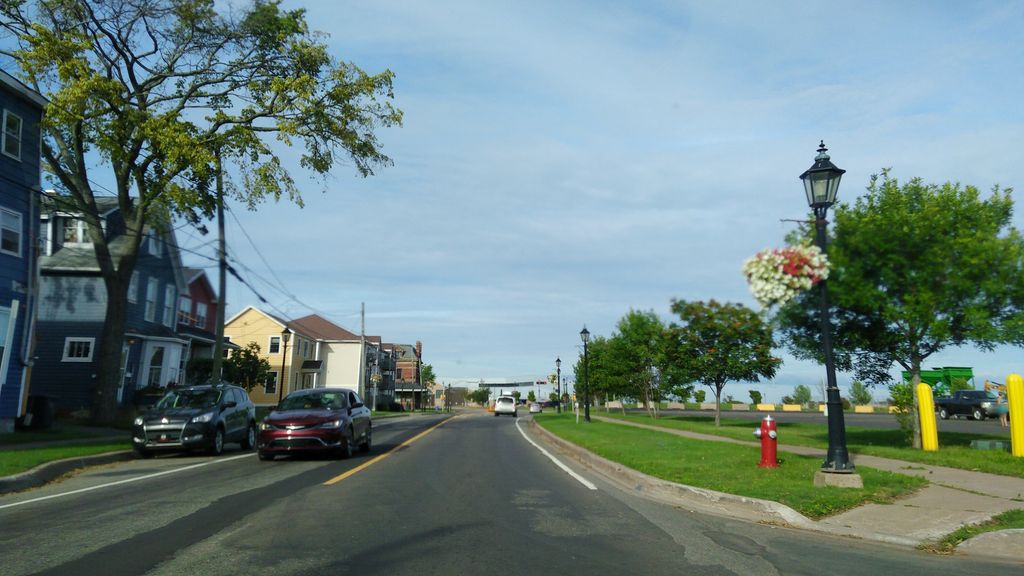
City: charlottetown